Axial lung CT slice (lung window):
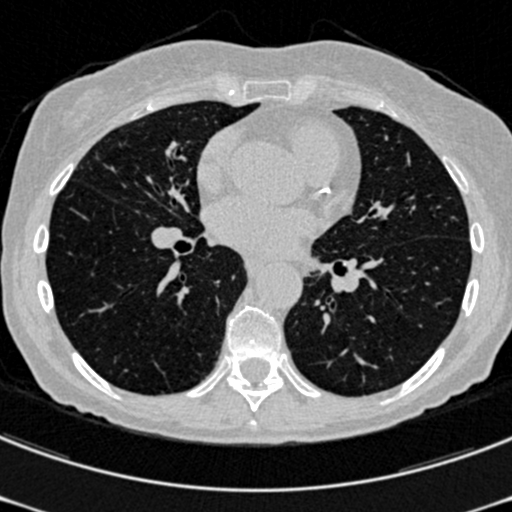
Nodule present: no